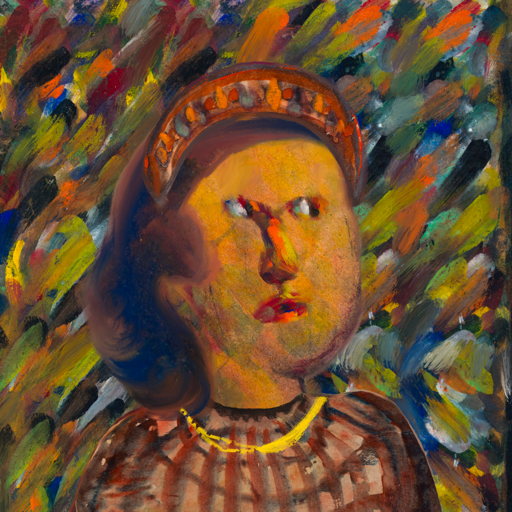
Background: An_Impression, Head And Neck Side: Gypsy_Mother, Face Side: An_Impression, Bust: Orphan, Hair Side: Mother_And_Son_Son, Head Accessory: Hypocrite, Second Necklace: Blank, Necklace: Irani_1, Baby: Blank